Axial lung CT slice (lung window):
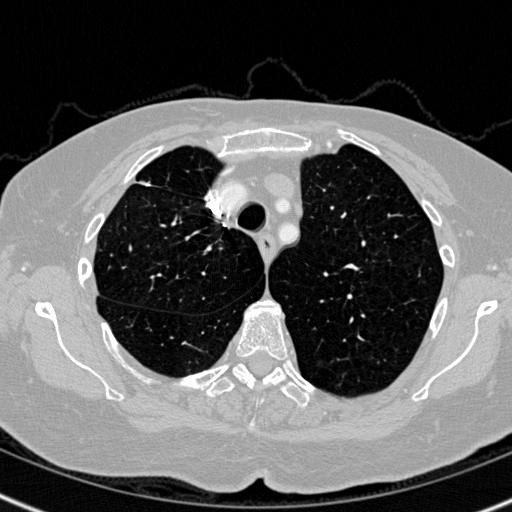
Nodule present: no